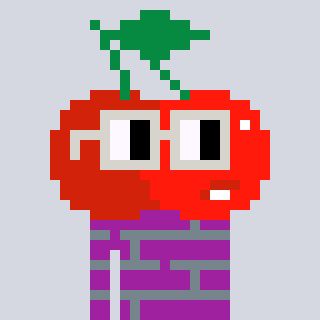
a pixel art character with square light gray glasses, a cherry-shaped head and a magenta-colored body on a cool background